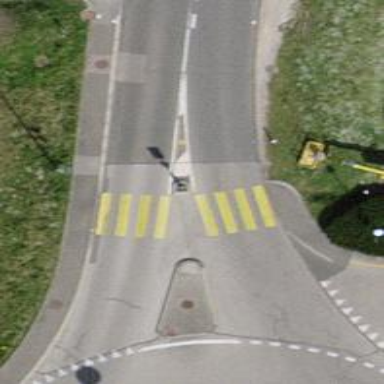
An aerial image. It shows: Zebra crossing on the road.